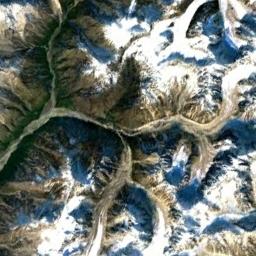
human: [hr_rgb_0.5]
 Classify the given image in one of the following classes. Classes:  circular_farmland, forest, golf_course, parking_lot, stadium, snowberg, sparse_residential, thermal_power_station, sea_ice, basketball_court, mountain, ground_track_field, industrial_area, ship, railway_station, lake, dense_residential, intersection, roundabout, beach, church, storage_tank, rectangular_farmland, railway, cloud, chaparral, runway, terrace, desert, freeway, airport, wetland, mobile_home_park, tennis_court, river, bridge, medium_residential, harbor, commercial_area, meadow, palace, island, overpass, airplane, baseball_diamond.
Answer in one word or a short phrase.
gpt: snowberg